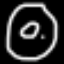
Label: donut